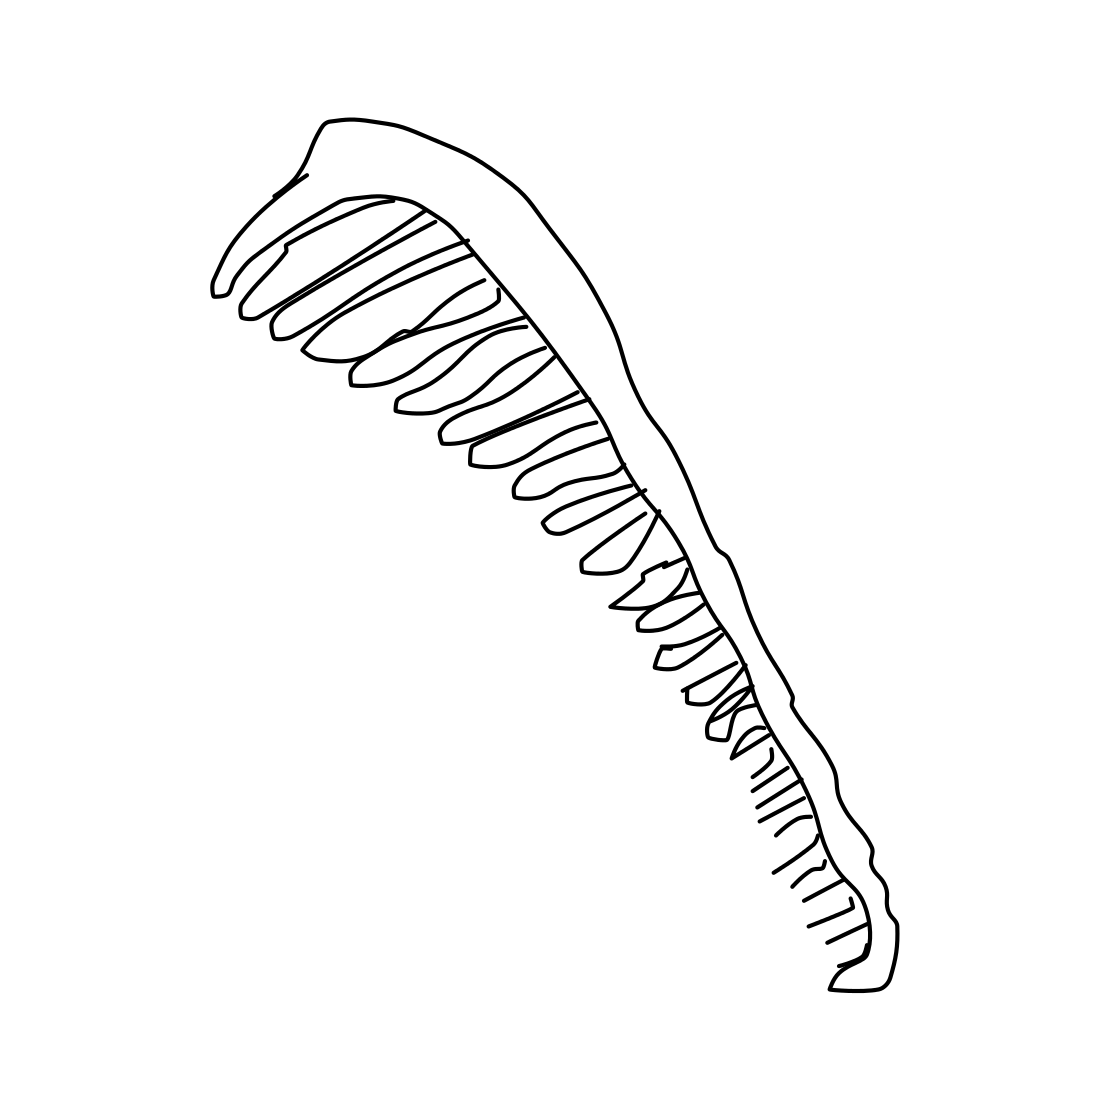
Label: comb